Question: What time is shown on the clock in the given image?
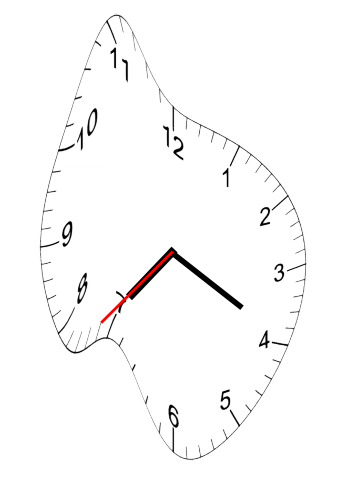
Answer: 07:19:37